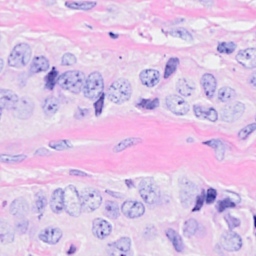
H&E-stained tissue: Breast